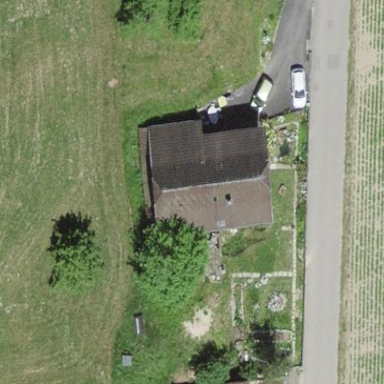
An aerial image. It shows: Farm building.